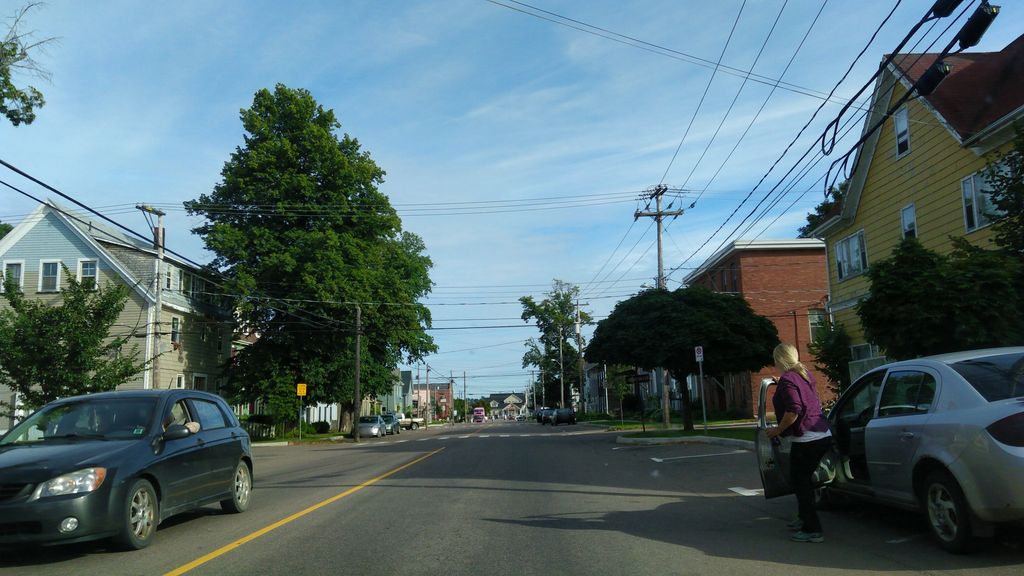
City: charlottetown